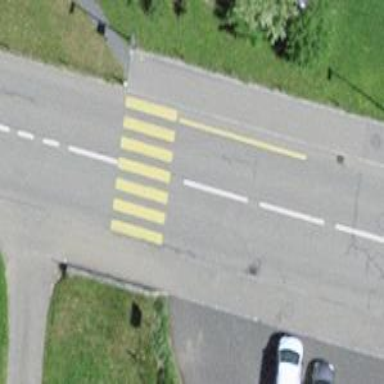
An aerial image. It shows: Marked zebra crossing on the road.